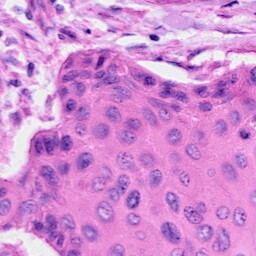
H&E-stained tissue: Cervix